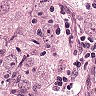
Metastatic tissue present: yes